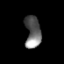
Tissue: prostate
Cell type: Epithelial cells
Senescence score: 0.3585
Nuclear area (px): 488
Mean DAPI intensity: 108.281